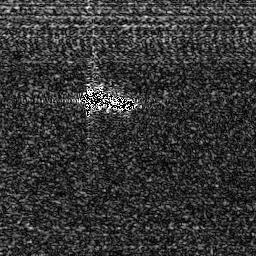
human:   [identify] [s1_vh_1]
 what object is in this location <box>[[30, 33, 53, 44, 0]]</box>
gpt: <ref>1 medium ship at the center</ref>